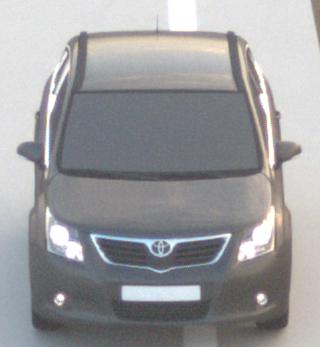
Make: Toyota
Model: Avensis 1.6
Detailed model: Avensis (T27) Notch Back
Model produced from: 2009/01
Model produced until: 2010/08
Doors: 4
Color: gray
Road condition: dry road
Daytime: sunrise or sunset
Contrast: medium contrast